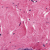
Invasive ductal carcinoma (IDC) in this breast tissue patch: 0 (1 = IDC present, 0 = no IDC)